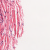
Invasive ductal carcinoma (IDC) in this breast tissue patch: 0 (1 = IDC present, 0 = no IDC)